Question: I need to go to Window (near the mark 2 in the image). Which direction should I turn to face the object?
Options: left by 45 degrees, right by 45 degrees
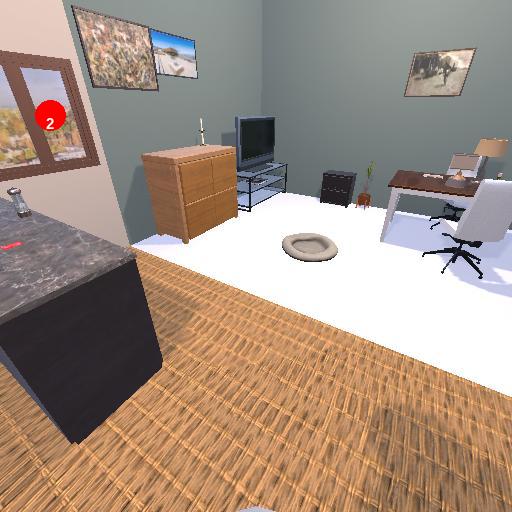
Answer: left by 45 degrees